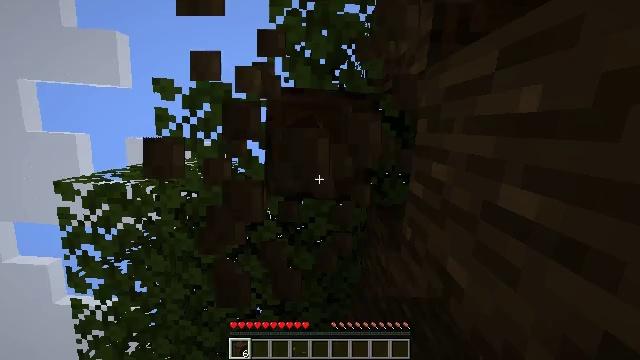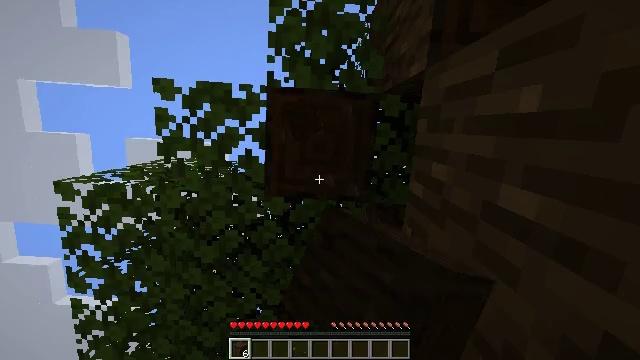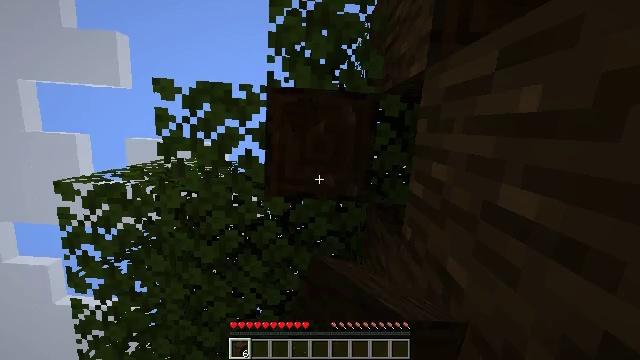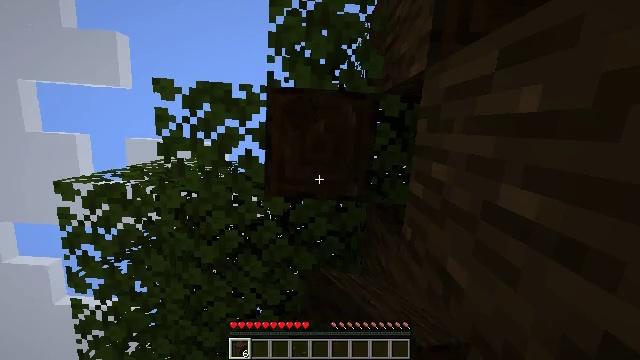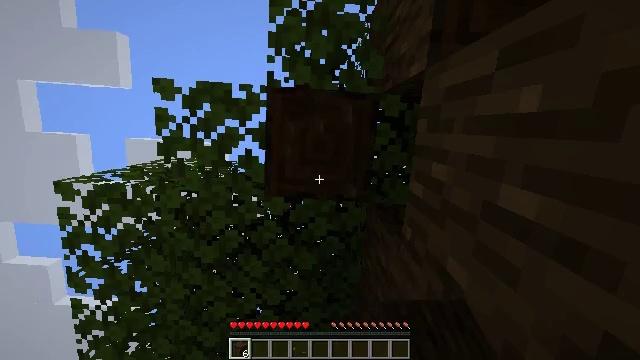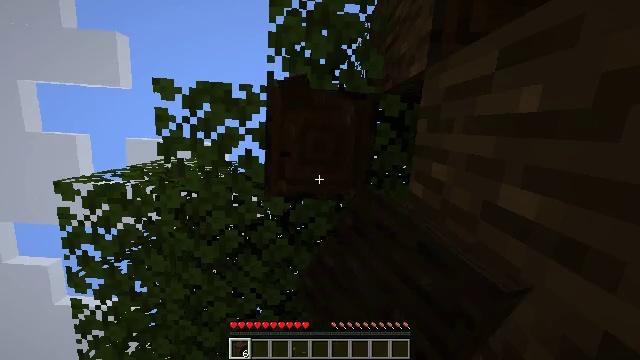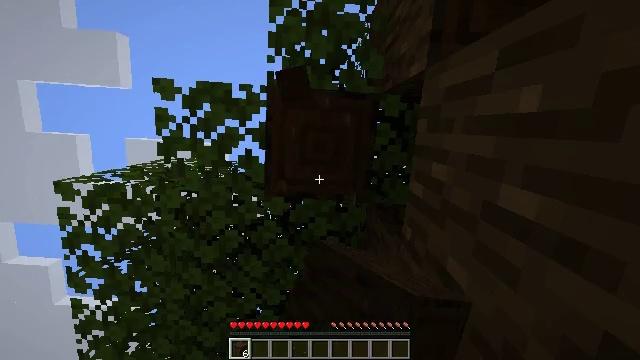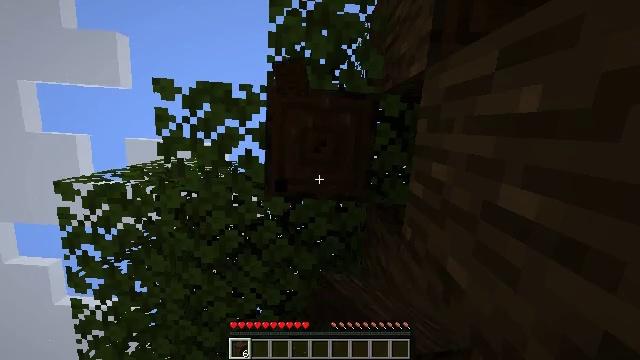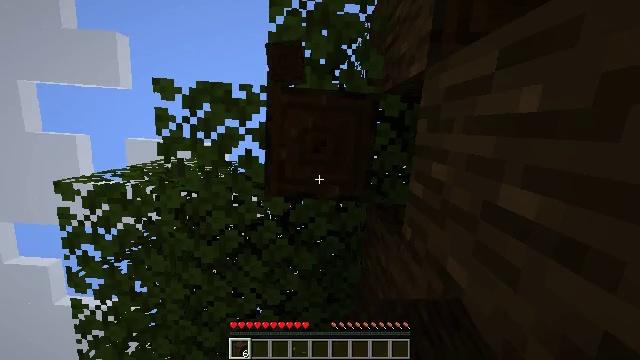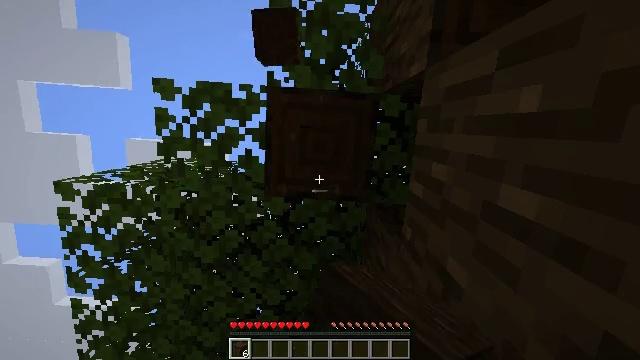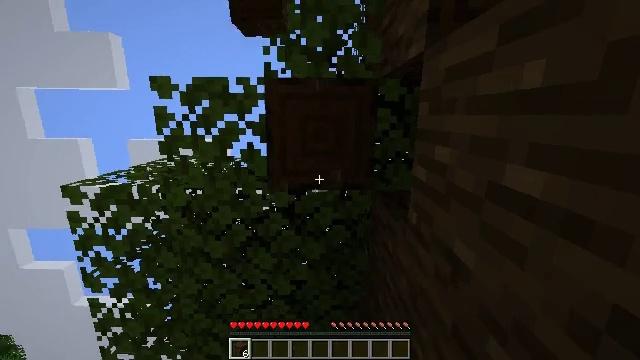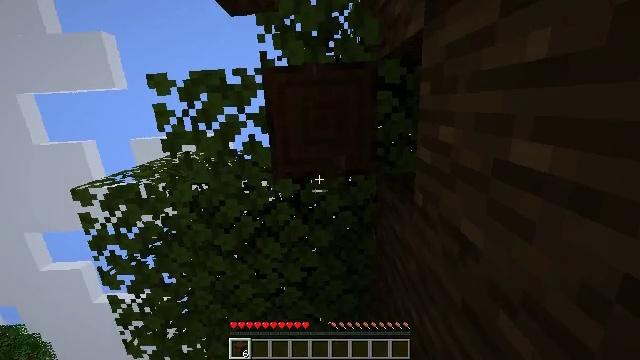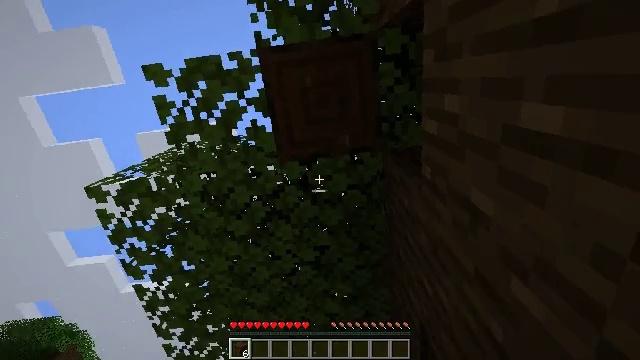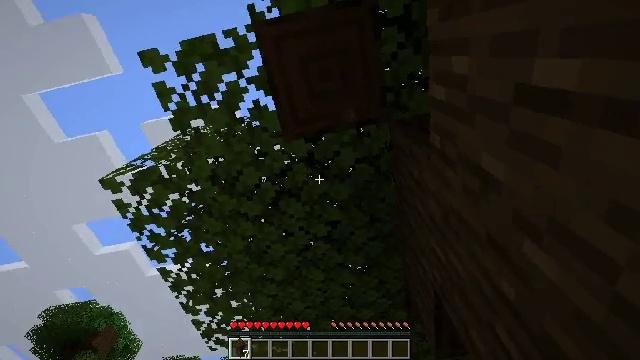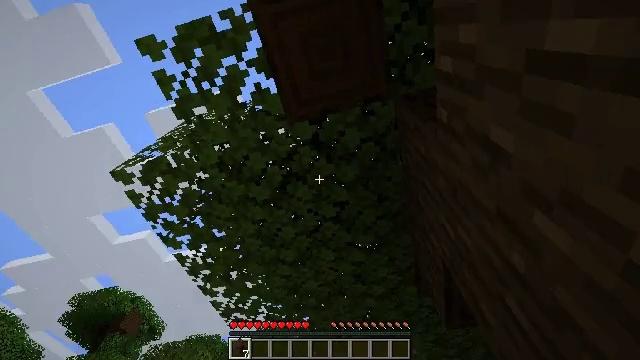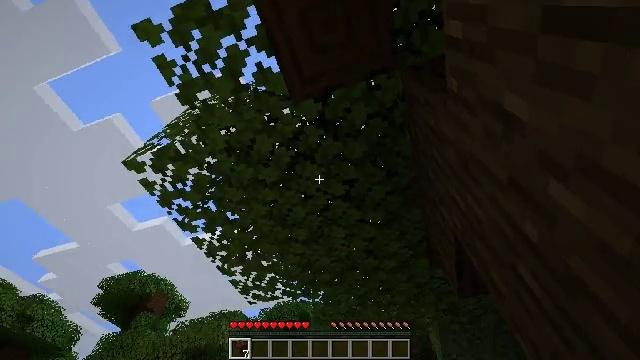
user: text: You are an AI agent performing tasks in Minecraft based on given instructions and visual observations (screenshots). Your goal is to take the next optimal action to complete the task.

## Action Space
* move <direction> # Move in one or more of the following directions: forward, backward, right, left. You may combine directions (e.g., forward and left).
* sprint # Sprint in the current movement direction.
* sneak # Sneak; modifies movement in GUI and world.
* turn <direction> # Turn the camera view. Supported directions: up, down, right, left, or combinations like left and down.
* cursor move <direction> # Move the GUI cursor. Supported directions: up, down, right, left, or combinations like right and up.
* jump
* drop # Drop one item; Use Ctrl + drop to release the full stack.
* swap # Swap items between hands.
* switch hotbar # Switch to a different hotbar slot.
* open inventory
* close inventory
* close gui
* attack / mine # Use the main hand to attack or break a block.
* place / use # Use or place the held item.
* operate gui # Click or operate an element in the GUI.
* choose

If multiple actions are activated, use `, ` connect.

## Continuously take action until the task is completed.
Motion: motion action
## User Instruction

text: Craft dark oak planks.
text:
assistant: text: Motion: attack / mine
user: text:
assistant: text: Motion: attack / mine
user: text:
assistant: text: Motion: attack / mine
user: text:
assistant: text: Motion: attack / mine
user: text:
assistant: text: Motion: attack / mine
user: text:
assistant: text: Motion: attack / mine
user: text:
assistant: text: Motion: attack / mine
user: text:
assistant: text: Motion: attack / mine
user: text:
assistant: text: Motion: no_op
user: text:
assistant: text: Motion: turn left and down
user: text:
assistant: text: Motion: turn left and down
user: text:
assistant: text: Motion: turn left and down
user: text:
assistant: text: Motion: turn left and down
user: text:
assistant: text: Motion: turn left and down
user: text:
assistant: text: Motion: turn left and down
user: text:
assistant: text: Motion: turn left and down
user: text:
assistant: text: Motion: turn left and down
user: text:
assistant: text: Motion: turn left and down
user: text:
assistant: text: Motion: turn left and down
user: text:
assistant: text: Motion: turn left and down
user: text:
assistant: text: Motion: turn left and down
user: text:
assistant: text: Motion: turn left
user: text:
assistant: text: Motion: no_op
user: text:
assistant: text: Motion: move forward and move left
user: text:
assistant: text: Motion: move forward and move left
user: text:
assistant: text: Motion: move forward and move left
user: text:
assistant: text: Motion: move forward and move left, turn left and up
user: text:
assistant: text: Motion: move forward and move left, turn left and down
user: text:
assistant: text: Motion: move forward, turn left and down, open inventory
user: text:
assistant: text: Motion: cursor move left and down, open inventory